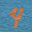
Label: 4